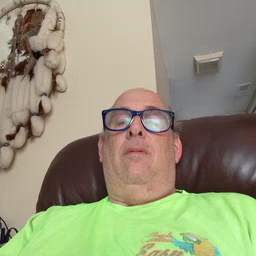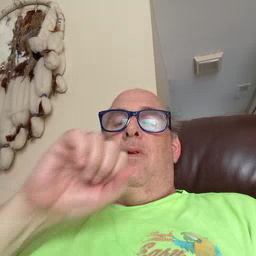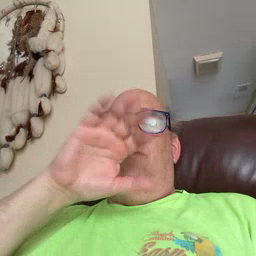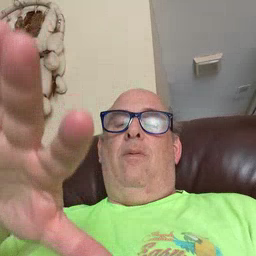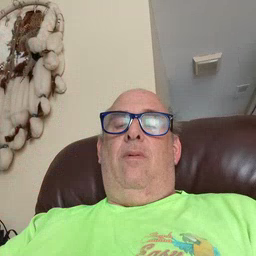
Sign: blow